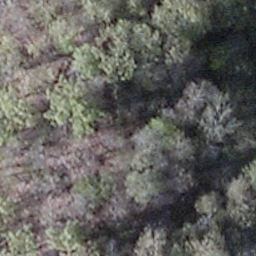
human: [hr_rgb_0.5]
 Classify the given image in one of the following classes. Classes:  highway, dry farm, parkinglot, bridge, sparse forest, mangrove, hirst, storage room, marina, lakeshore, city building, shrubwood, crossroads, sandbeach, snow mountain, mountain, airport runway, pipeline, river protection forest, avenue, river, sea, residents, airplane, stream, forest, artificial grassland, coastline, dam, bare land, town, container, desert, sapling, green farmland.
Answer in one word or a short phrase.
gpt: shrubwood